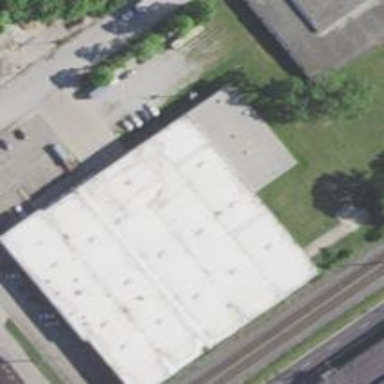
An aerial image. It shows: Building that serves as recycling center.